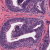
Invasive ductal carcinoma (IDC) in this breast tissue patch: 0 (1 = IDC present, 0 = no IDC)